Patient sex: M
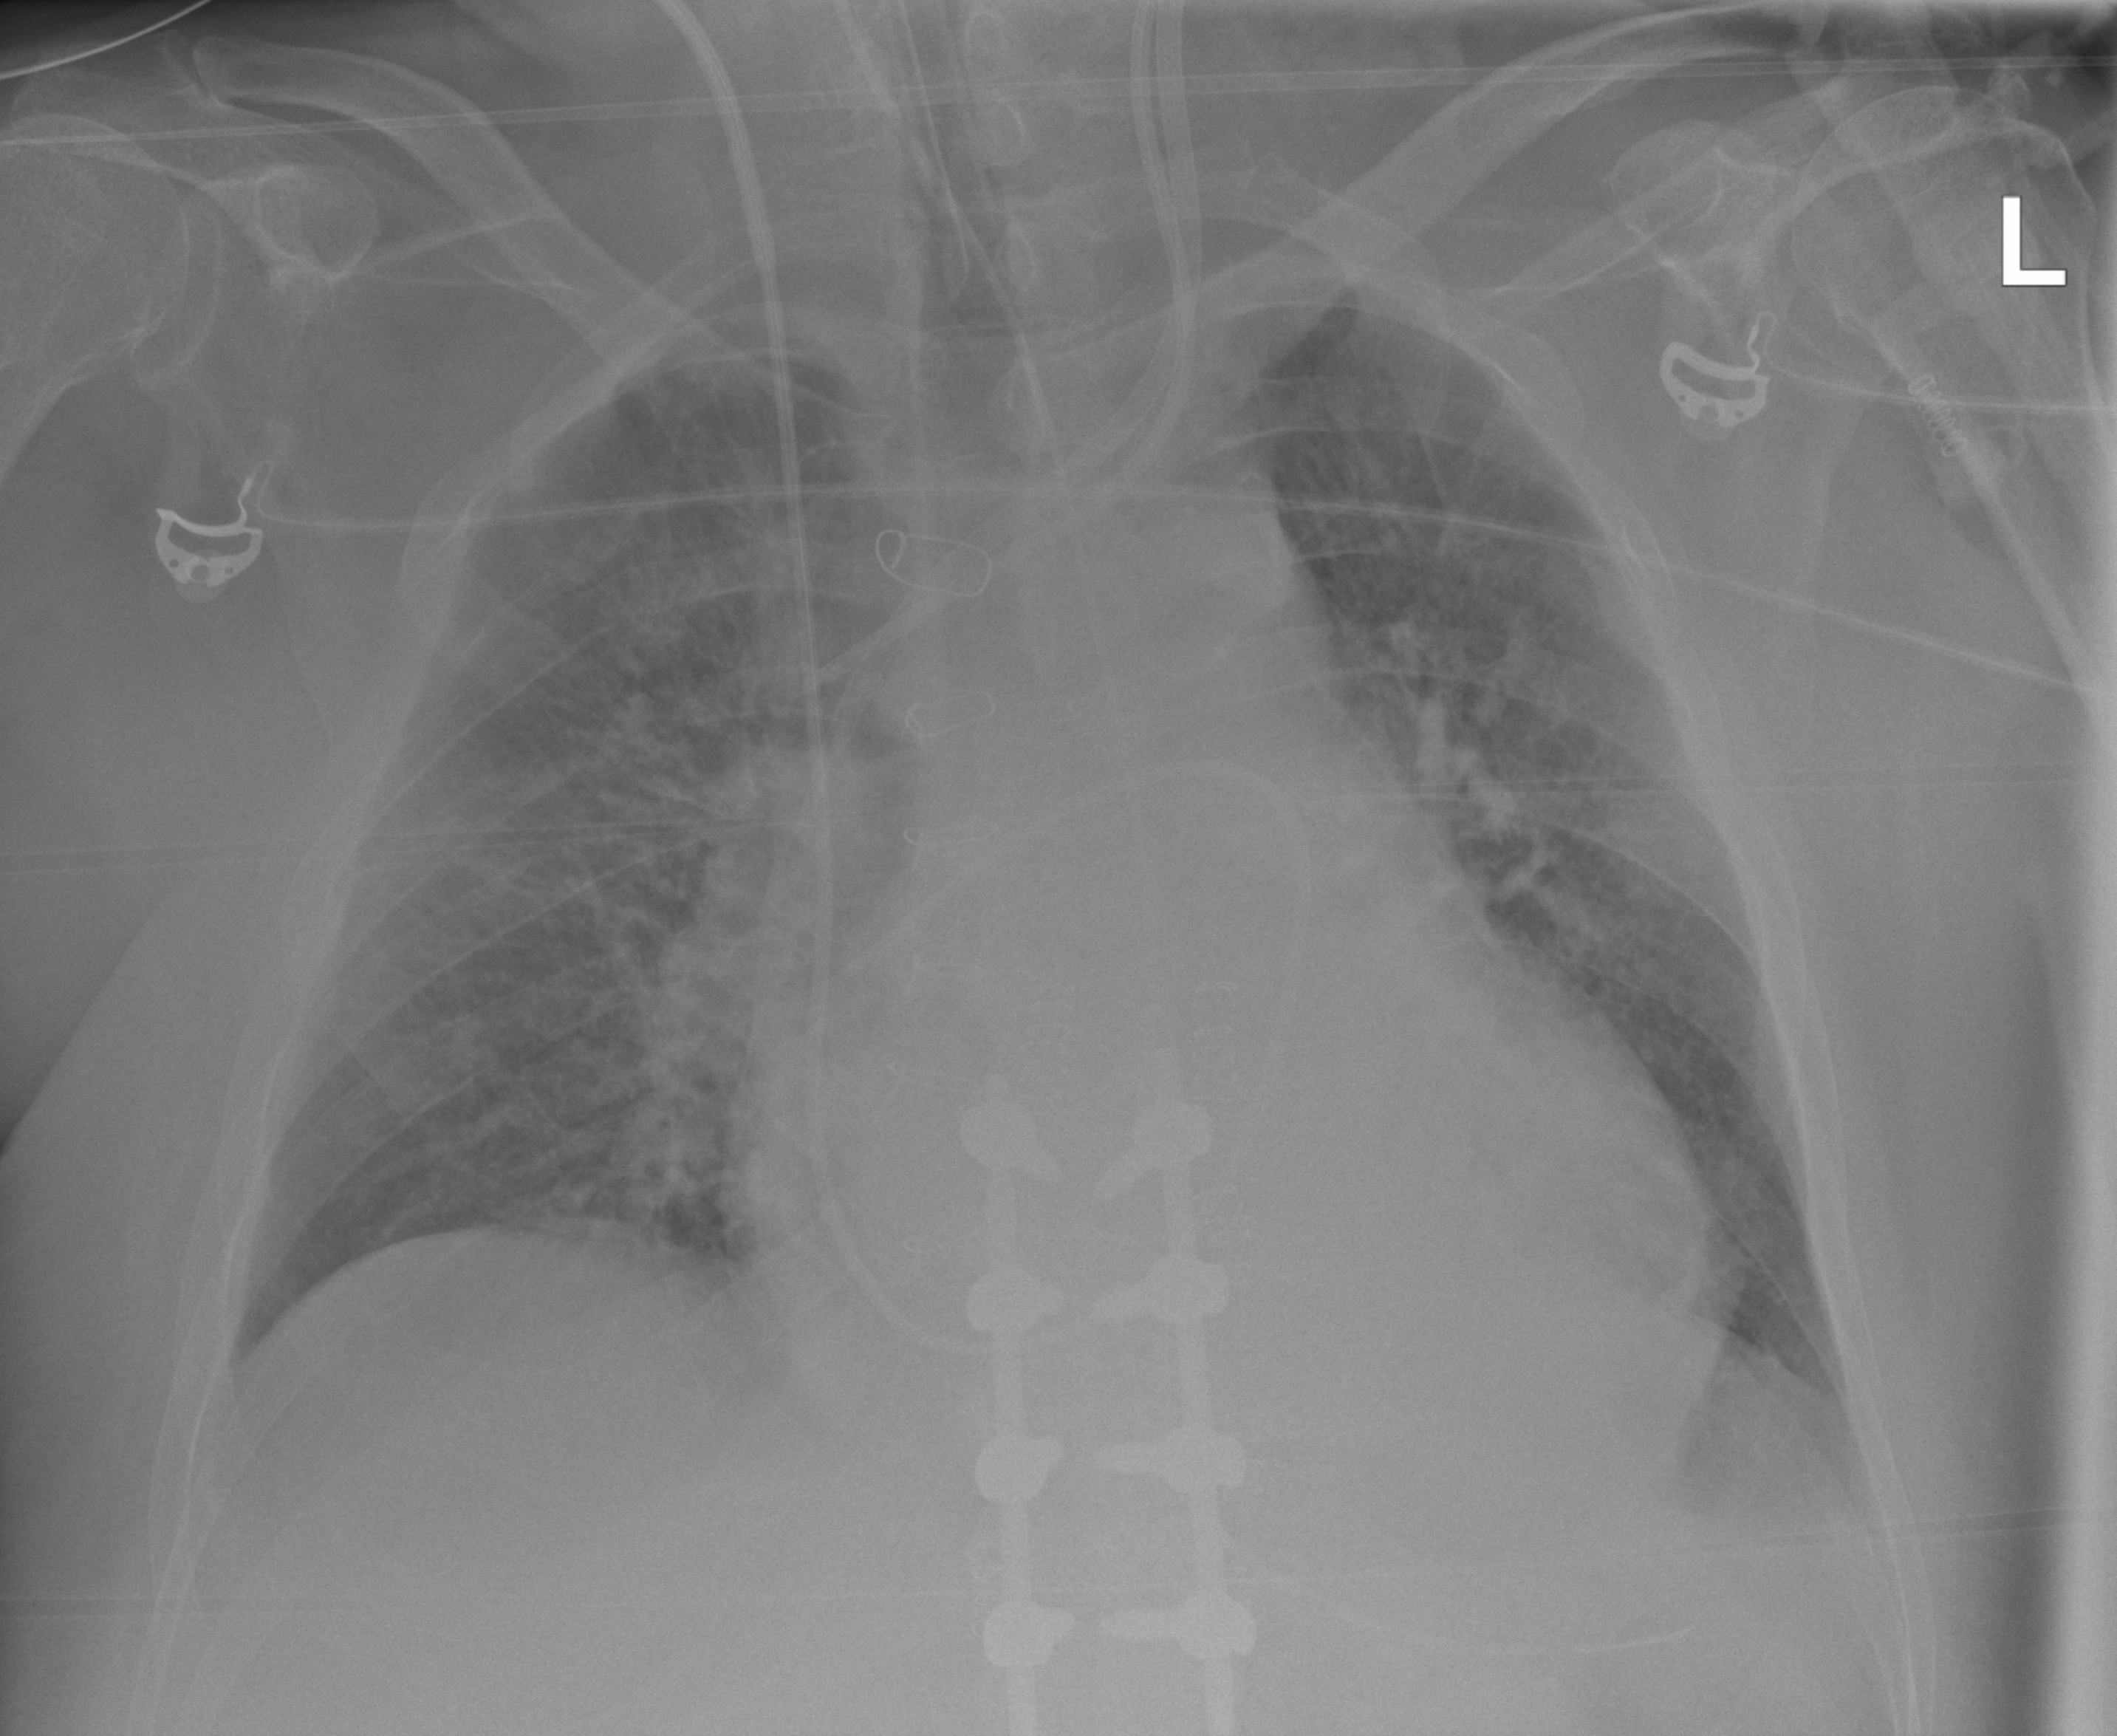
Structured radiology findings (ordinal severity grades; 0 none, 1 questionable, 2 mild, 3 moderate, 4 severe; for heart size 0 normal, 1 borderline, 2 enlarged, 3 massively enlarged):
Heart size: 2
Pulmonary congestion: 3
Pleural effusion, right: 2
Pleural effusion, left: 0
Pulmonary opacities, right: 2
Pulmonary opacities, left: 2
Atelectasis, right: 2
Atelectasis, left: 2